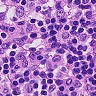
Metastatic tissue present: no